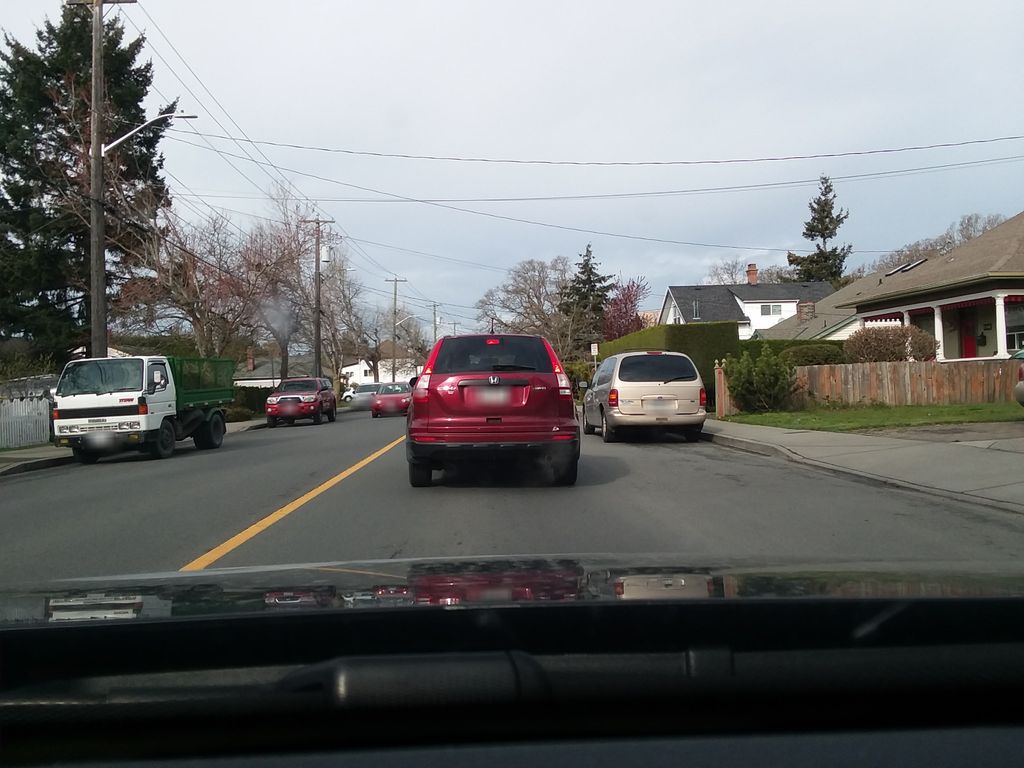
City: victoria